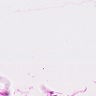
Metastatic tissue present: no